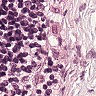
Metastatic tissue present: no